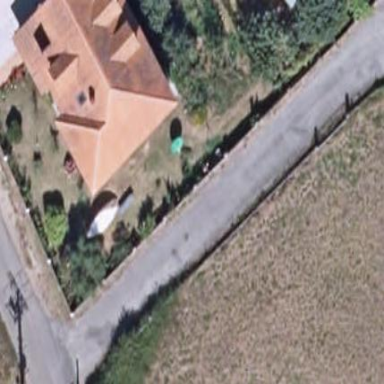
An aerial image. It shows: Simple house.